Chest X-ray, PA view. Patient: 47 years old, sex M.
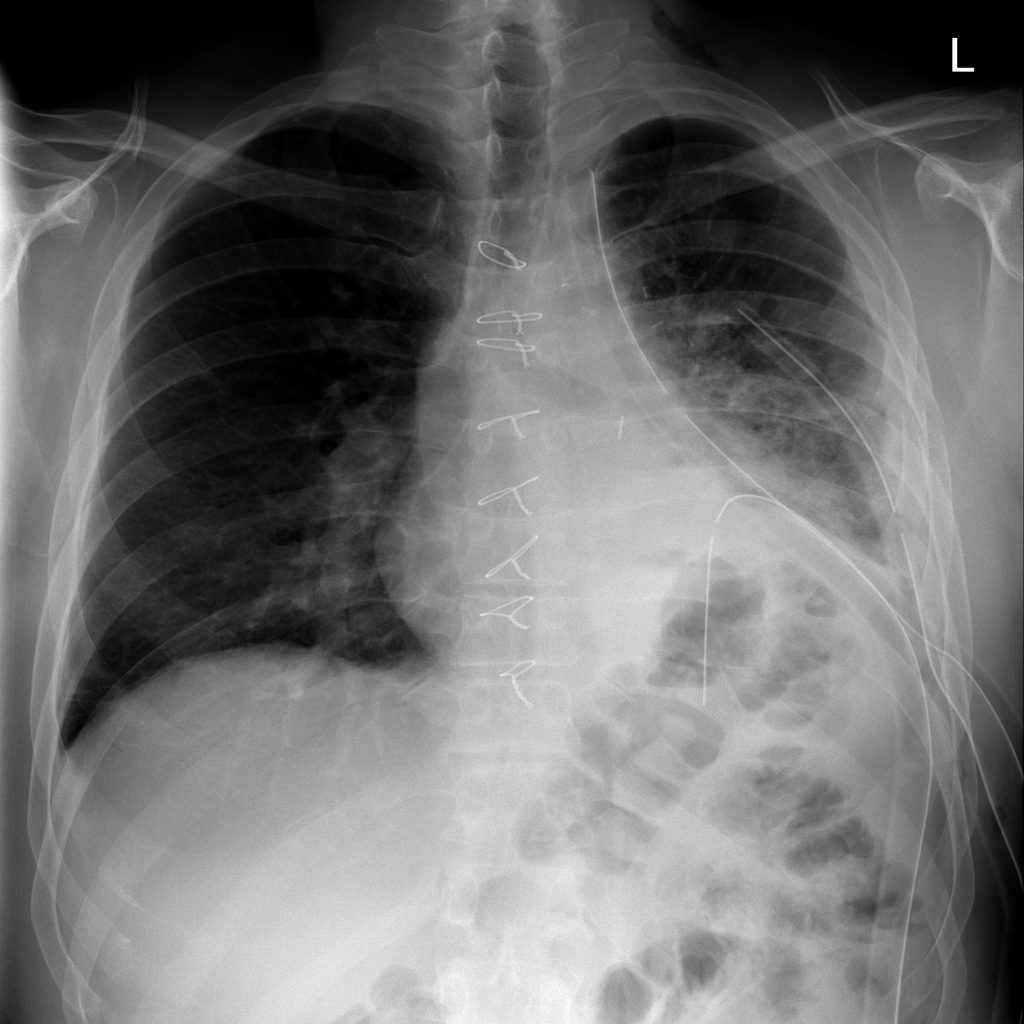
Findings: Infiltration